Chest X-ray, PA view. Patient: 68 years old, sex F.
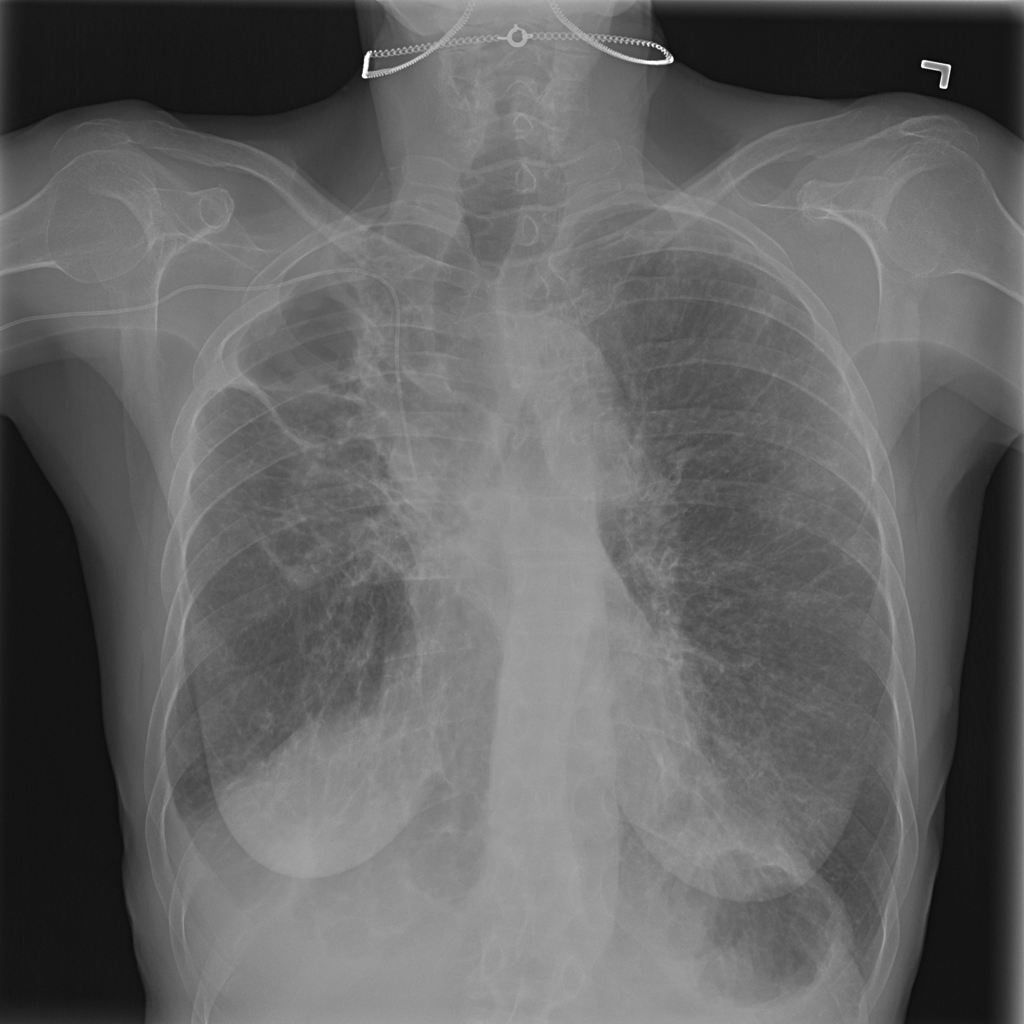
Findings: No Finding